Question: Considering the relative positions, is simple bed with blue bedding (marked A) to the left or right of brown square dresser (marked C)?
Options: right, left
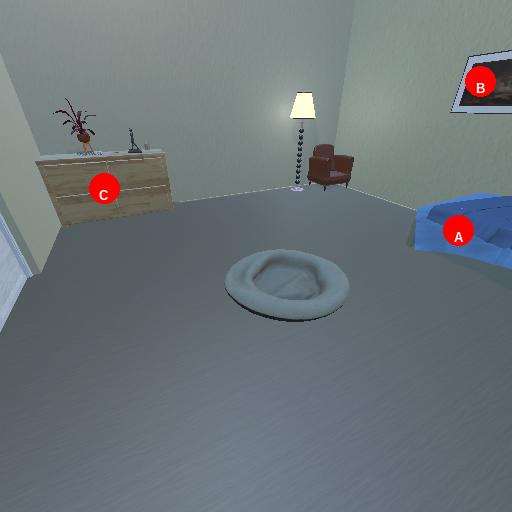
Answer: right